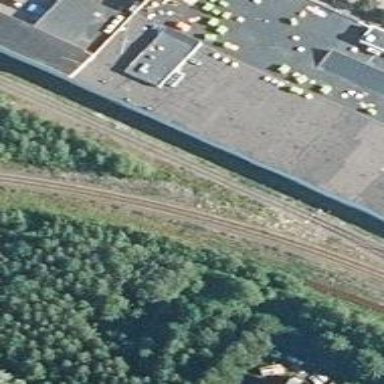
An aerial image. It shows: Railway signal.